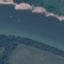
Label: River